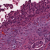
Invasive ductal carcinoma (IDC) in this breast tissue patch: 1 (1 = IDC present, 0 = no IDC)